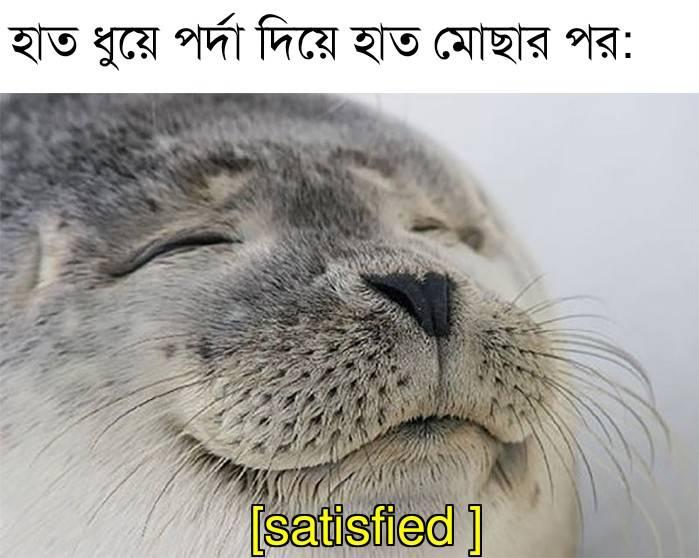
Caption: হাত ধুয়ে পর্দা দিয়ে হাত মোছার পর:    [ Satisfied ]
Label: non-hate